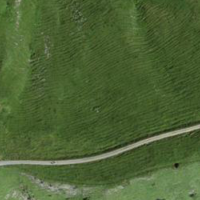
EUNIS habitat code: 26
Species observed at this site:
Parnassia palustris